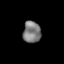
Tissue: lung
Cell type: Epithelial cells
Senescence score: 0.5429
Nuclear area (px): 377
Mean DAPI intensity: 124.064